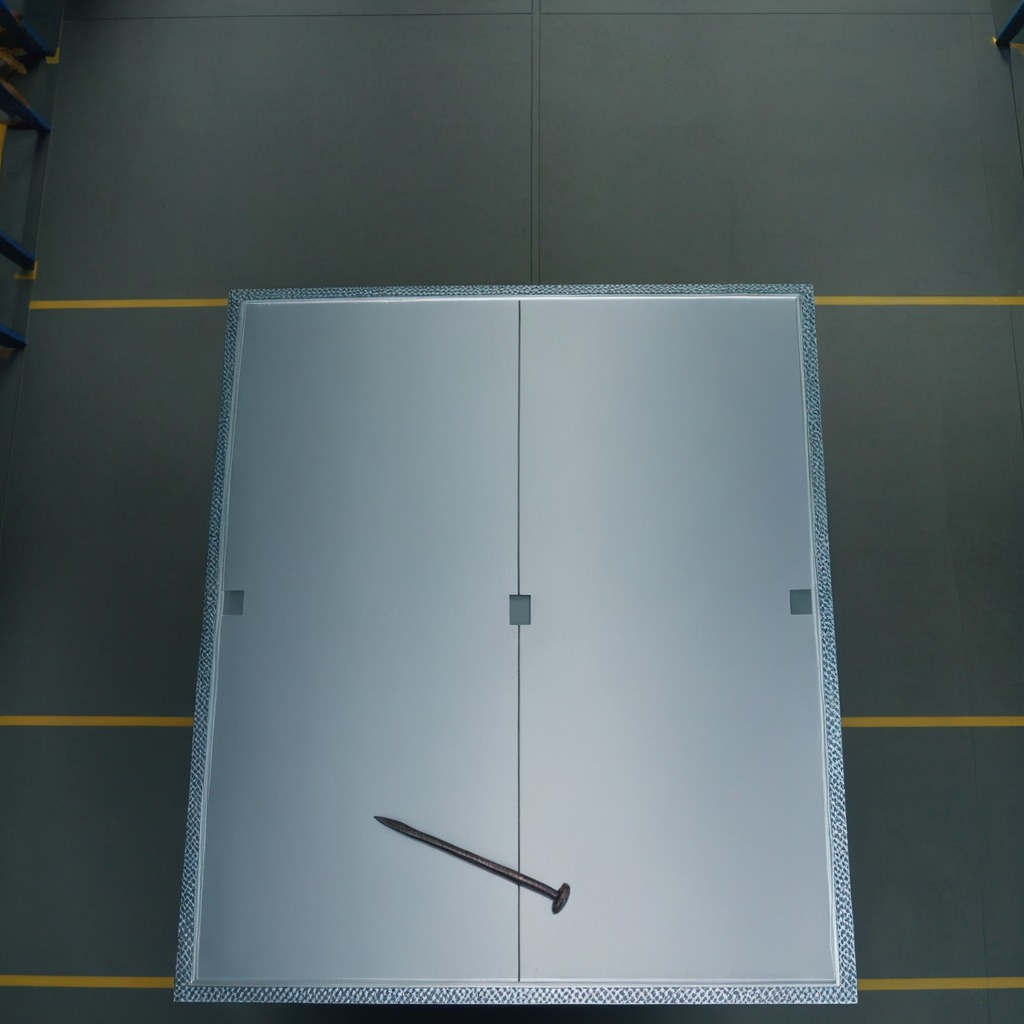
An iron nail is lying on the toolbox surface.